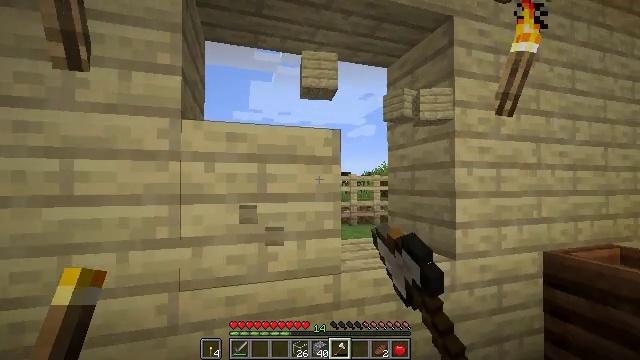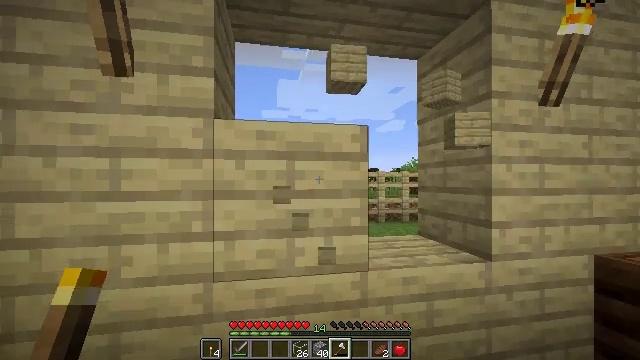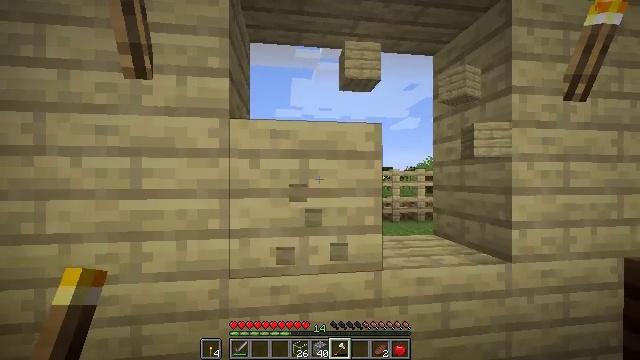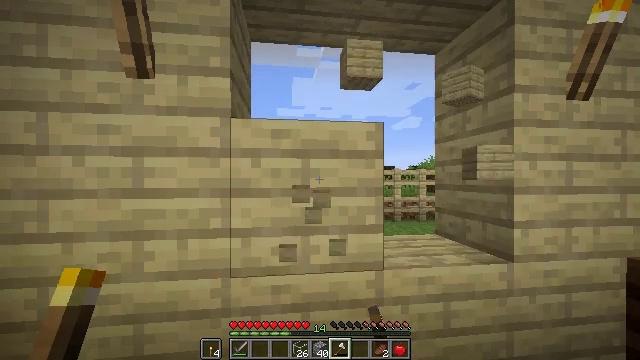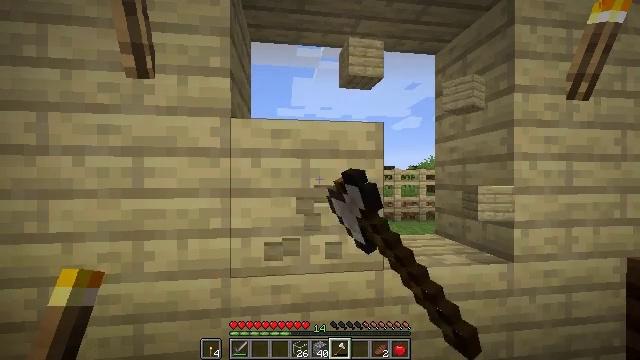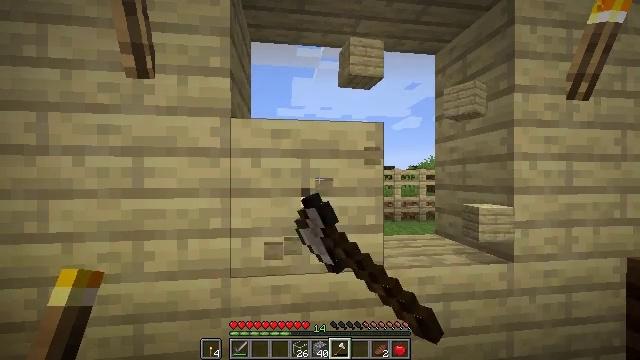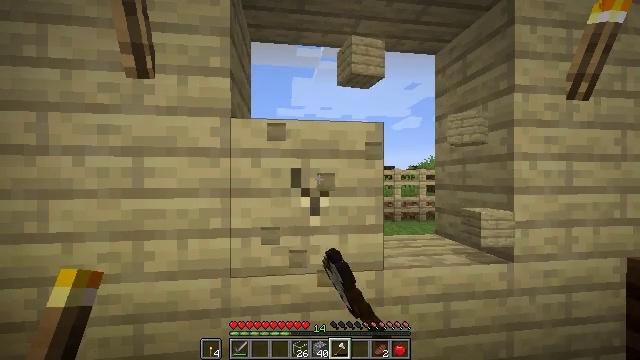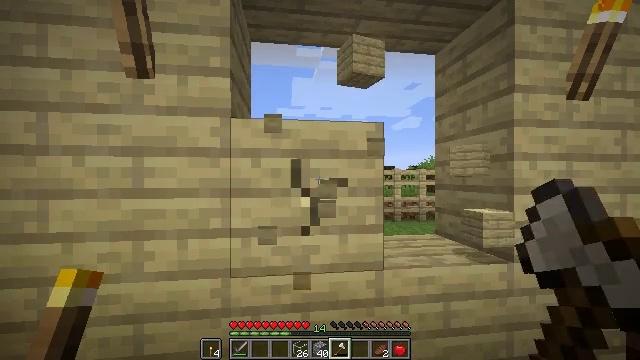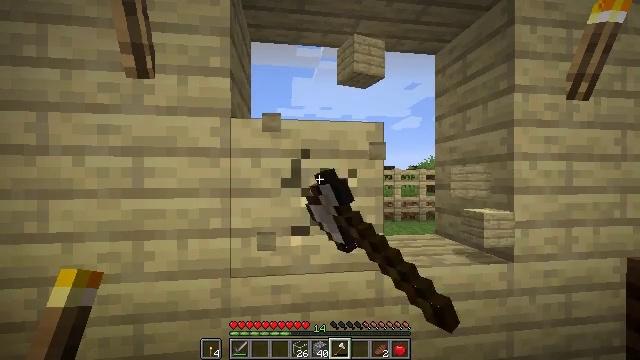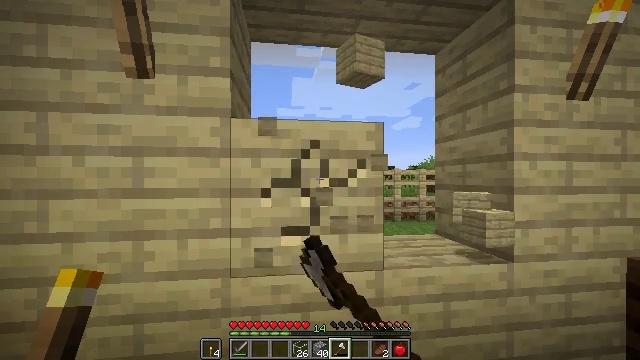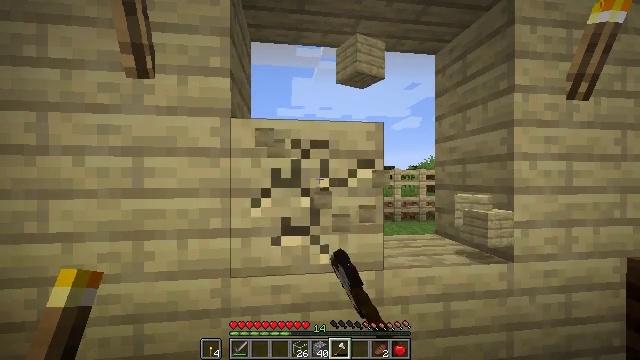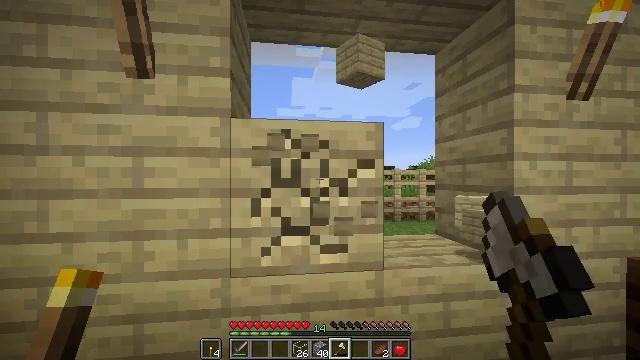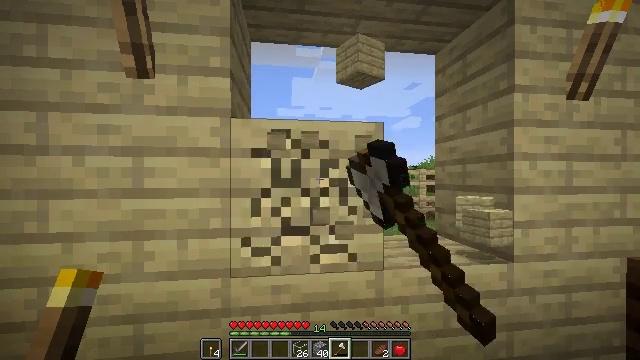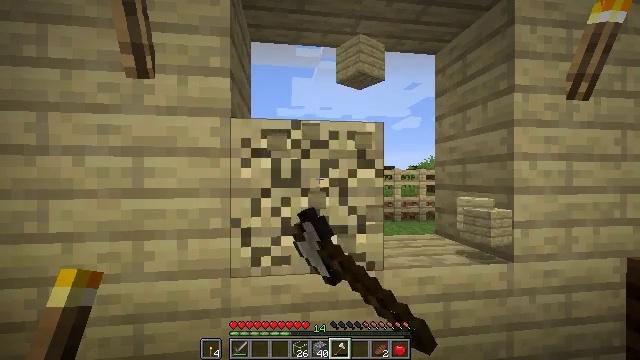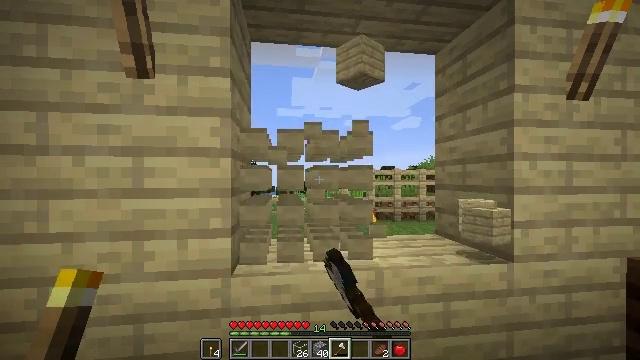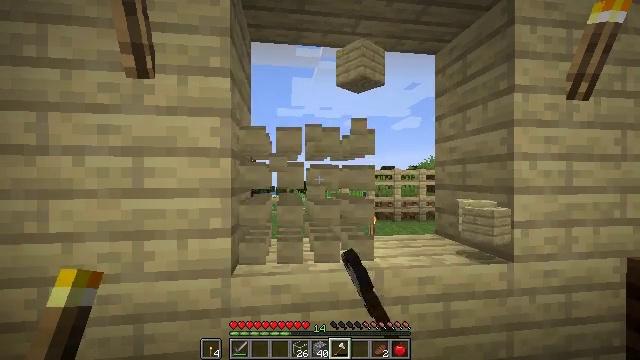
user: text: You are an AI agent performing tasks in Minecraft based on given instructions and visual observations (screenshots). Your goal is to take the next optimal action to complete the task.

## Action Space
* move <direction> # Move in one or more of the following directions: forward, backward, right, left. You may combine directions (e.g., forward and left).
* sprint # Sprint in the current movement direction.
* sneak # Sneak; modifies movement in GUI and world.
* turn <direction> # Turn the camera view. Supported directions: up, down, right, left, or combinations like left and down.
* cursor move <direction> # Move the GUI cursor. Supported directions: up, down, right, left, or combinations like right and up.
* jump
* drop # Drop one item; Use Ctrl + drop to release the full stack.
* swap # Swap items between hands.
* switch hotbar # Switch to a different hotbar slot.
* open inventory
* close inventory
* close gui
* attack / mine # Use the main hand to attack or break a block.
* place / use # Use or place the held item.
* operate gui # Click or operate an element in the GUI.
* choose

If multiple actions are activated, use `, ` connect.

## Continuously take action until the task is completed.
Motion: motion action
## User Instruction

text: Remove birch planks to collect them.
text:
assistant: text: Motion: turn left, attack / mine
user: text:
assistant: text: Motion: turn left, attack / mine
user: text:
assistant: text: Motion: attack / mine
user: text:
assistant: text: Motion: attack / mine
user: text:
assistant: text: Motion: attack / mine
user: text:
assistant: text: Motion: attack / mine
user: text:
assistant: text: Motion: attack / mine
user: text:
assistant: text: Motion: attack / mine
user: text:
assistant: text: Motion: attack / mine
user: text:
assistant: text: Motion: attack / mine
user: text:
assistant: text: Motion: attack / mine
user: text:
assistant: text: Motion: attack / mine
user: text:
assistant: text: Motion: attack / mine
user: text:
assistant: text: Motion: attack / mine
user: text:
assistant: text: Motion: attack / mine
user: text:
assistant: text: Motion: attack / mine
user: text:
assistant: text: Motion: attack / mine
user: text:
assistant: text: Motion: attack / mine
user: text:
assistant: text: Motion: attack / mine